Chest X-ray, AP view. Patient: 46 years old, sex M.
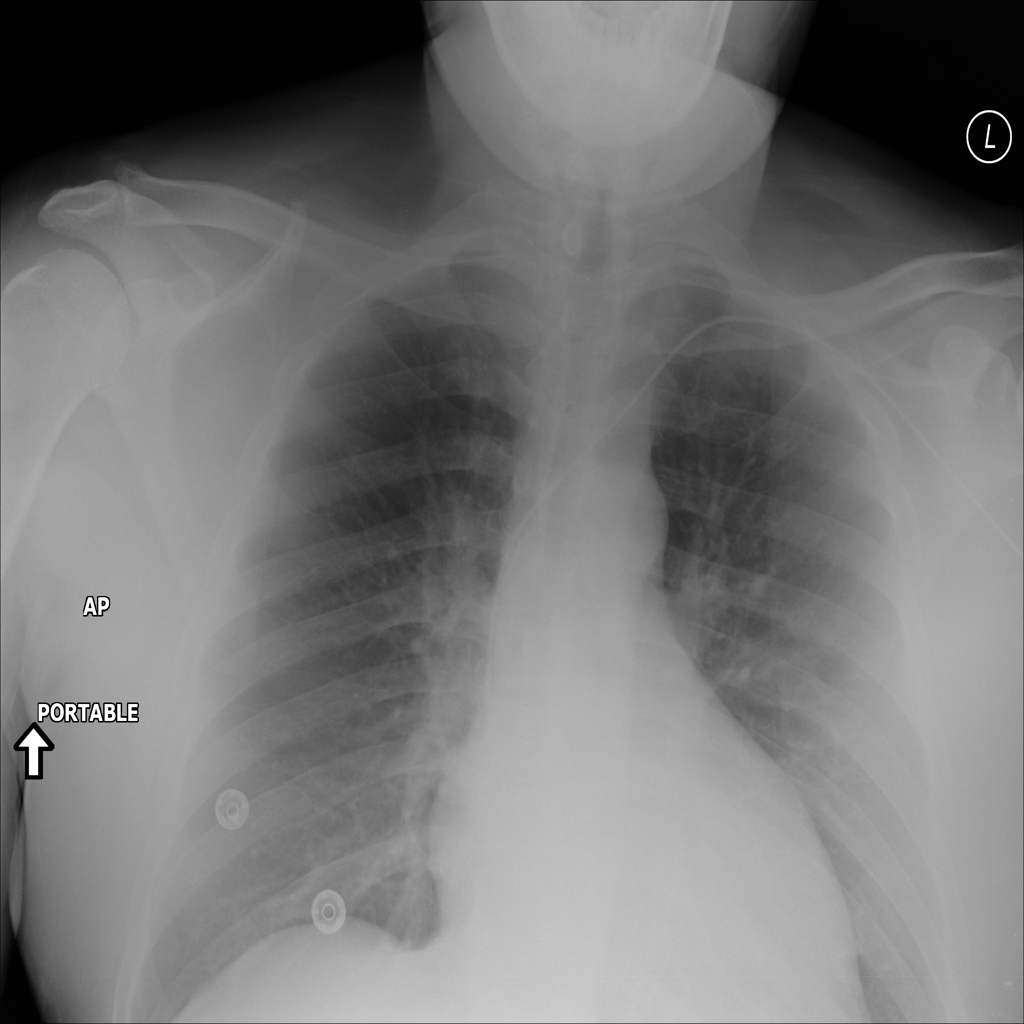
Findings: No Finding